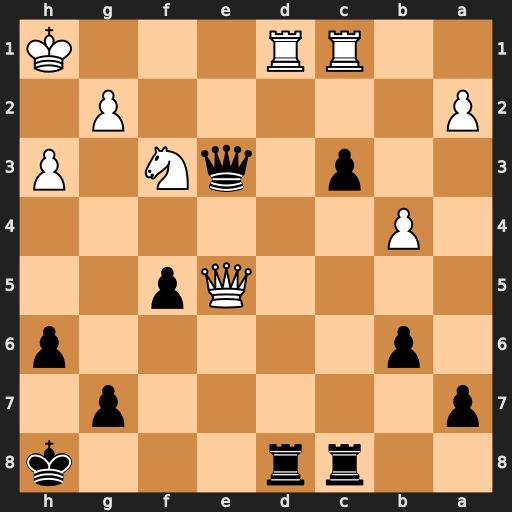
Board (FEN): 2rr3k/p5p1/1p5p/4Qp2/1P6/2p1qN1P/P5P1/2RR3K
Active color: b
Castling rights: -
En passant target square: -
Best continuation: Rxd1+ Rxd1 c2 Rd8+ Rxd8